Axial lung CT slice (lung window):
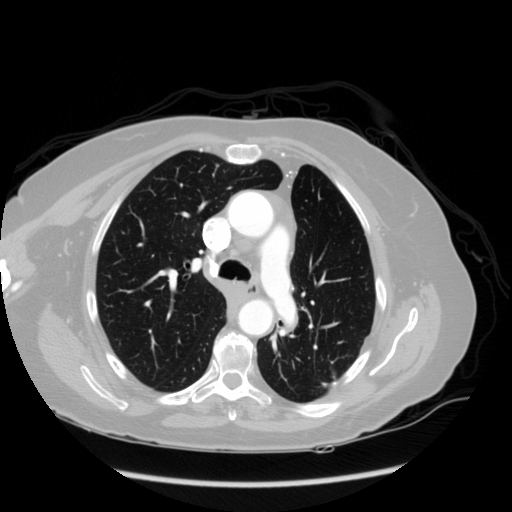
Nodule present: no